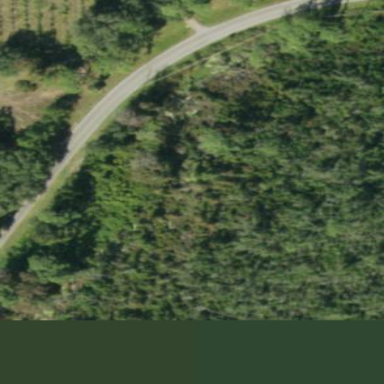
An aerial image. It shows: Mixed leaf woodland.